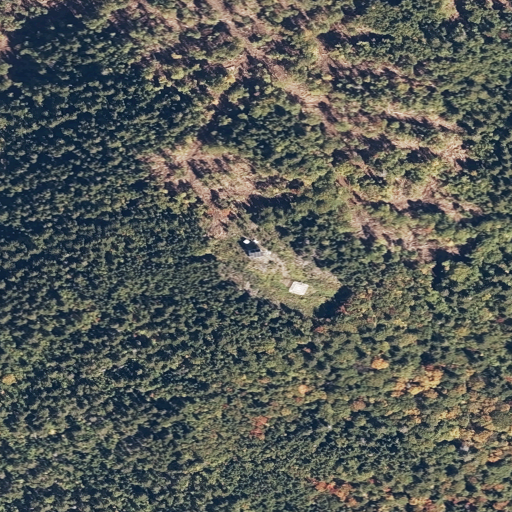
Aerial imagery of mountain in Maine named Priestly Mountain containing evergreen forest, deciduous forest, and mixed forest